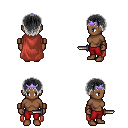
a pixel art fantasy rpg character, female body template, human, dark skin, maroon cape, red pants, gray plain hairstyle, purple tiara, leather bracers, dagger, four views (front, back, left, right), 2x2 character sprite sheet, small pixel art, hard edges, no anti-aliasing